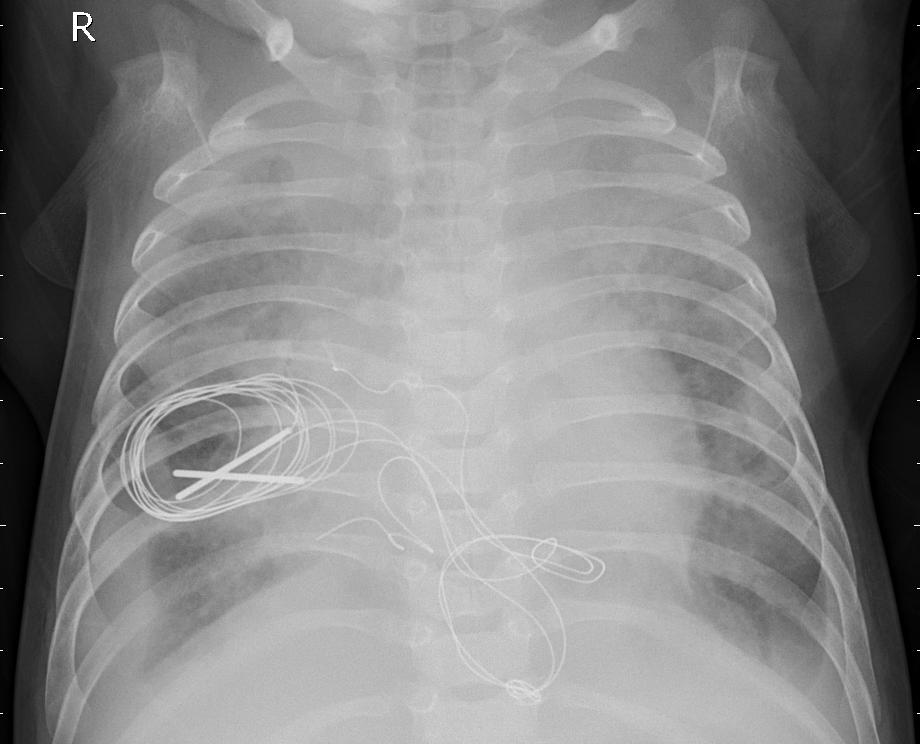
Diagnosis: PNEUMONIA